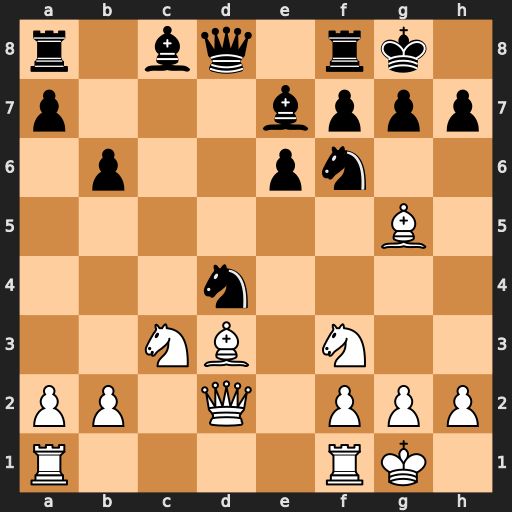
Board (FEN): r1bq1rk1/p3bppp/1p2pn2/6B1/3n4/2NB1N2/PP1Q1PPP/R4RK1
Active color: w
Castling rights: -
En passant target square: -
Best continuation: Nxd4 Qxd4 Bxh7+ Nxh7 Qxd4